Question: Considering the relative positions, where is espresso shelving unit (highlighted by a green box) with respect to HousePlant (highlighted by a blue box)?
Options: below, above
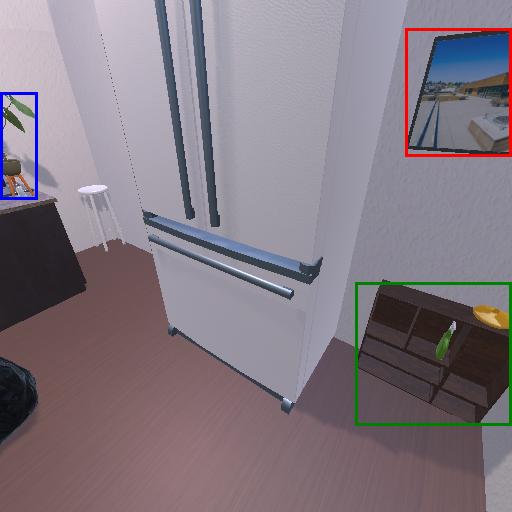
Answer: below